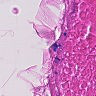
Metastatic tissue present: no